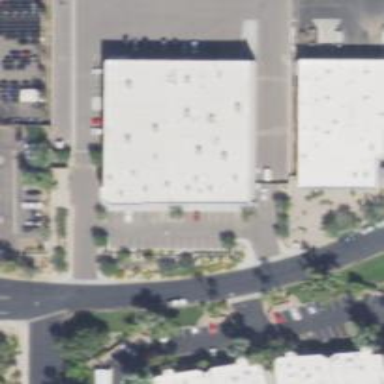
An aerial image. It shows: Electrical shop located within building.